Question: how can i generate icon using 4 diffrent icons like gmail app have icon with text programmatically, i have spend couple of hours to generate it with <URL> but would not able to modify it to use with images
here is the screenshot what i am trying to achive

the numbers 1,2 etc will be replaced with other small images.
any hint or help will be appreciated thanks.
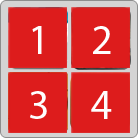
Answer: Use my layout construction which generate this image:

'''
<LinearLayout
android:layout_width="100dp"
android:layout_height="100dp"
android:weightSum="2"
android:orientation="vertical"
android:background="#ffacacac"
android:padding="2dp">
<LinearLayout
android:layout_width="match_parent"
android:layout_height="0dp"
android:orientation="horizontal"
android:layout_weight="1"
android:weightSum="2">
<ImageView
android:layout_width="0dp"
android:layout_height="match_parent"
android:layout_weight="1"
android:layout_margin="2dp"
android:background="#ffff2983"
android:src="@android:drawable/presence_busy" />
<ImageView
android:layout_width="0dp"
android:layout_height="match_parent"
android:layout_weight="1"
android:layout_margin="2dp"
android:background="#ffa1ff55"
android:src="@android:drawable/ic_menu_set_as" />
</LinearLayout>
<LinearLayout
android:layout_width="match_parent"
android:layout_height="0dp"
android:orientation="horizontal"
android:layout_weight="1"
android:weightSum="2">
<ImageView
android:layout_width="0dp"
android:layout_height="match_parent"
android:layout_weight="1"
android:layout_margin="2dp"
android:background="#ff5bffec"
android:src="@android:drawable/ic_menu_send" />
<ImageView
android:layout_width="0dp"
android:layout_height="match_parent"
android:layout_weight="1"
android:layout_margin="2dp"
android:background="#ff4d4eff"
android:src="@android:drawable/ic_menu_month" />
</LinearLayout>
</LinearLayout>
'''